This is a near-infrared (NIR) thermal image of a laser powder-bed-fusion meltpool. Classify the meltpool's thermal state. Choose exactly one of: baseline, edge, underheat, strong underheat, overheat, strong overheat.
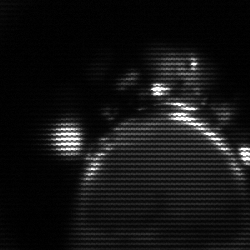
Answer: edge